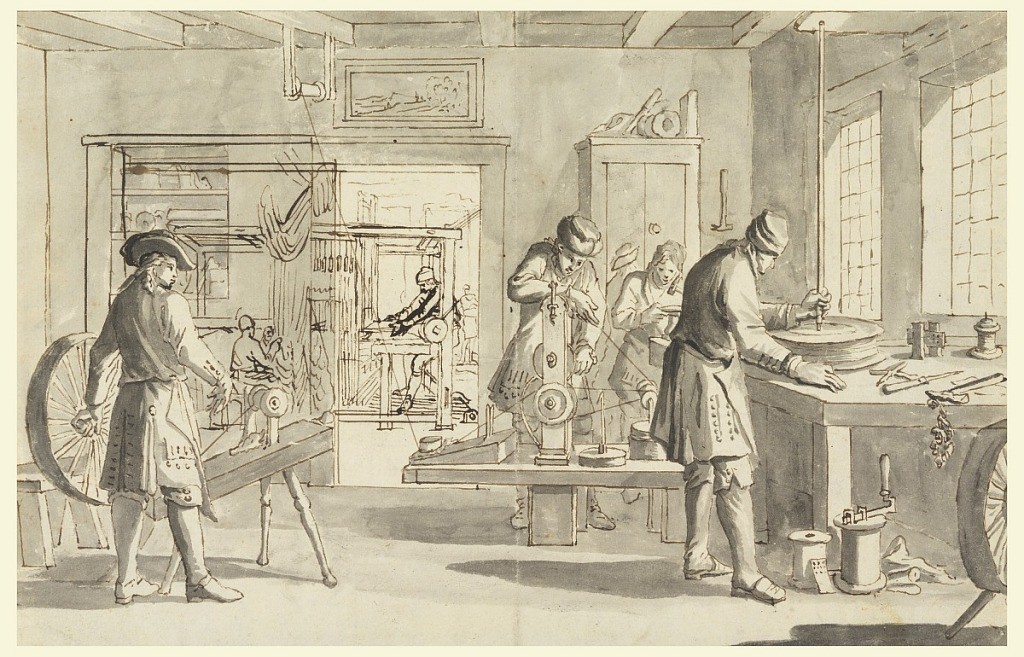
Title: The Interior of a Textile Factory
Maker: Unknown
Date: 1720–50
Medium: Pen and black ink, brush and gray wash on laid paper
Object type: Drawing
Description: Three workmen move the wheels of engines manufacturing threads. A fourth man hammers something on a small anvil. A fifth is shown from the rear. View through the door opening of a man at a loom and another carrying something in a rear room. At left of door originally suggested was a wall and niche with three shelves. Later, a broadening of the door opening and of the view into the rear suggested. Two persons work on a curtain. The niche is to be moved to the rear wall.